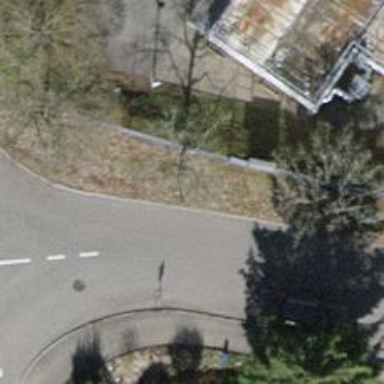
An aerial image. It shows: Building with surveillance equipment installed.